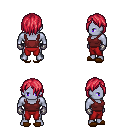
a pixel art fantasy rpg character, male body template, dark elf, purple skin, maroon pirate shirt, red pants, ruby red bangs hairstyle, metal gloves, brown slippers, four views (front, back, left, right), 2x2 character sprite sheet, small pixel art, hard edges, no anti-aliasing